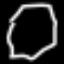
Label: octagon